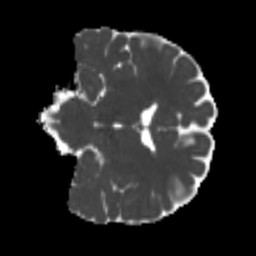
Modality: MD
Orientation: coronal
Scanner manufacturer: siemens
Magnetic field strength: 3 T
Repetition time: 4 s
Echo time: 0.0594 s